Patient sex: F
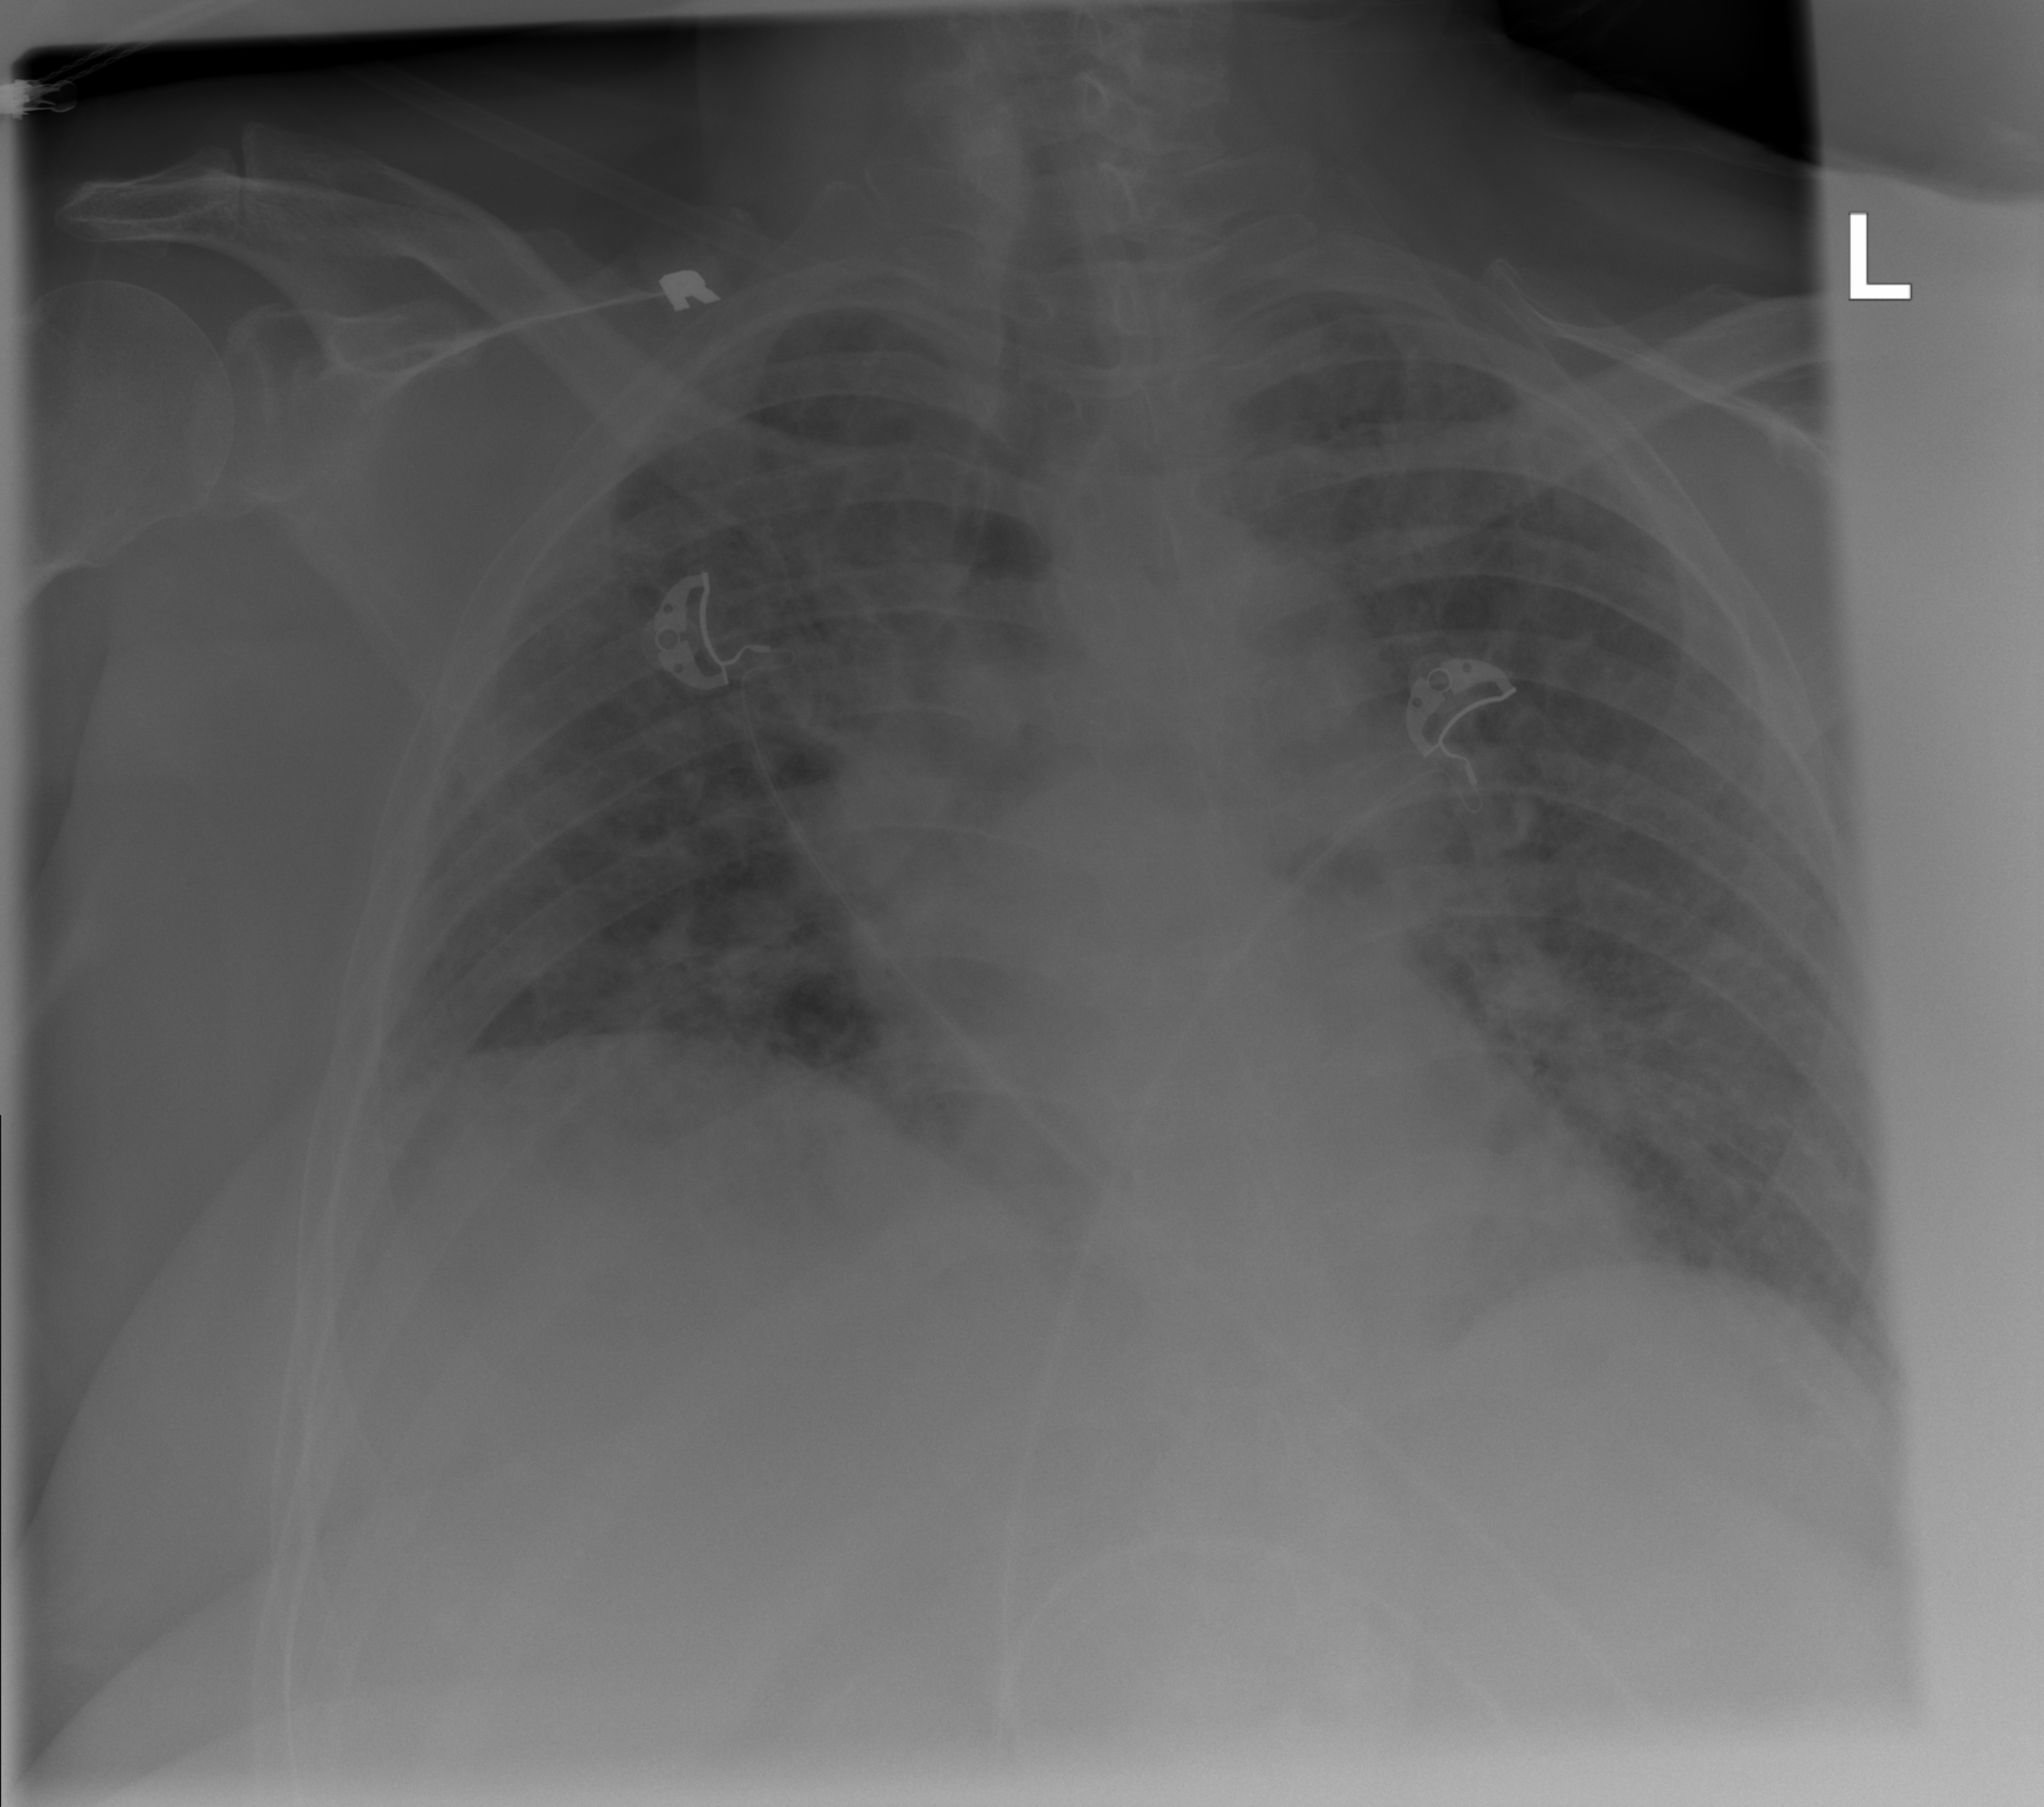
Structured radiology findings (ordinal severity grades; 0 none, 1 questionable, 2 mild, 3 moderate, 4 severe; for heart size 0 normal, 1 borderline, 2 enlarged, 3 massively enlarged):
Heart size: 1
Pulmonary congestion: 0
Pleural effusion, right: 2
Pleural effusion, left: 0
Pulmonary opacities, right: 3
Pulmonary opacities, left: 3
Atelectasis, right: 0
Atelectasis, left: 0